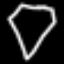
Label: diamond